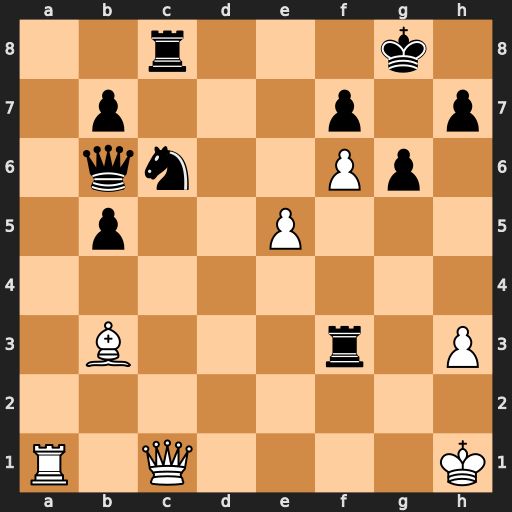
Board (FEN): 2r3k1/1p3p1p/1qn2Pp1/1p2P3/8/1B3r1P/8/R1Q4K
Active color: w
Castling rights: -
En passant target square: -
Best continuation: Qh6 Rxh3+ Qxh3